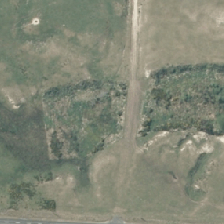
Land cover: herbaceous_freshwater_vege